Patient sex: M
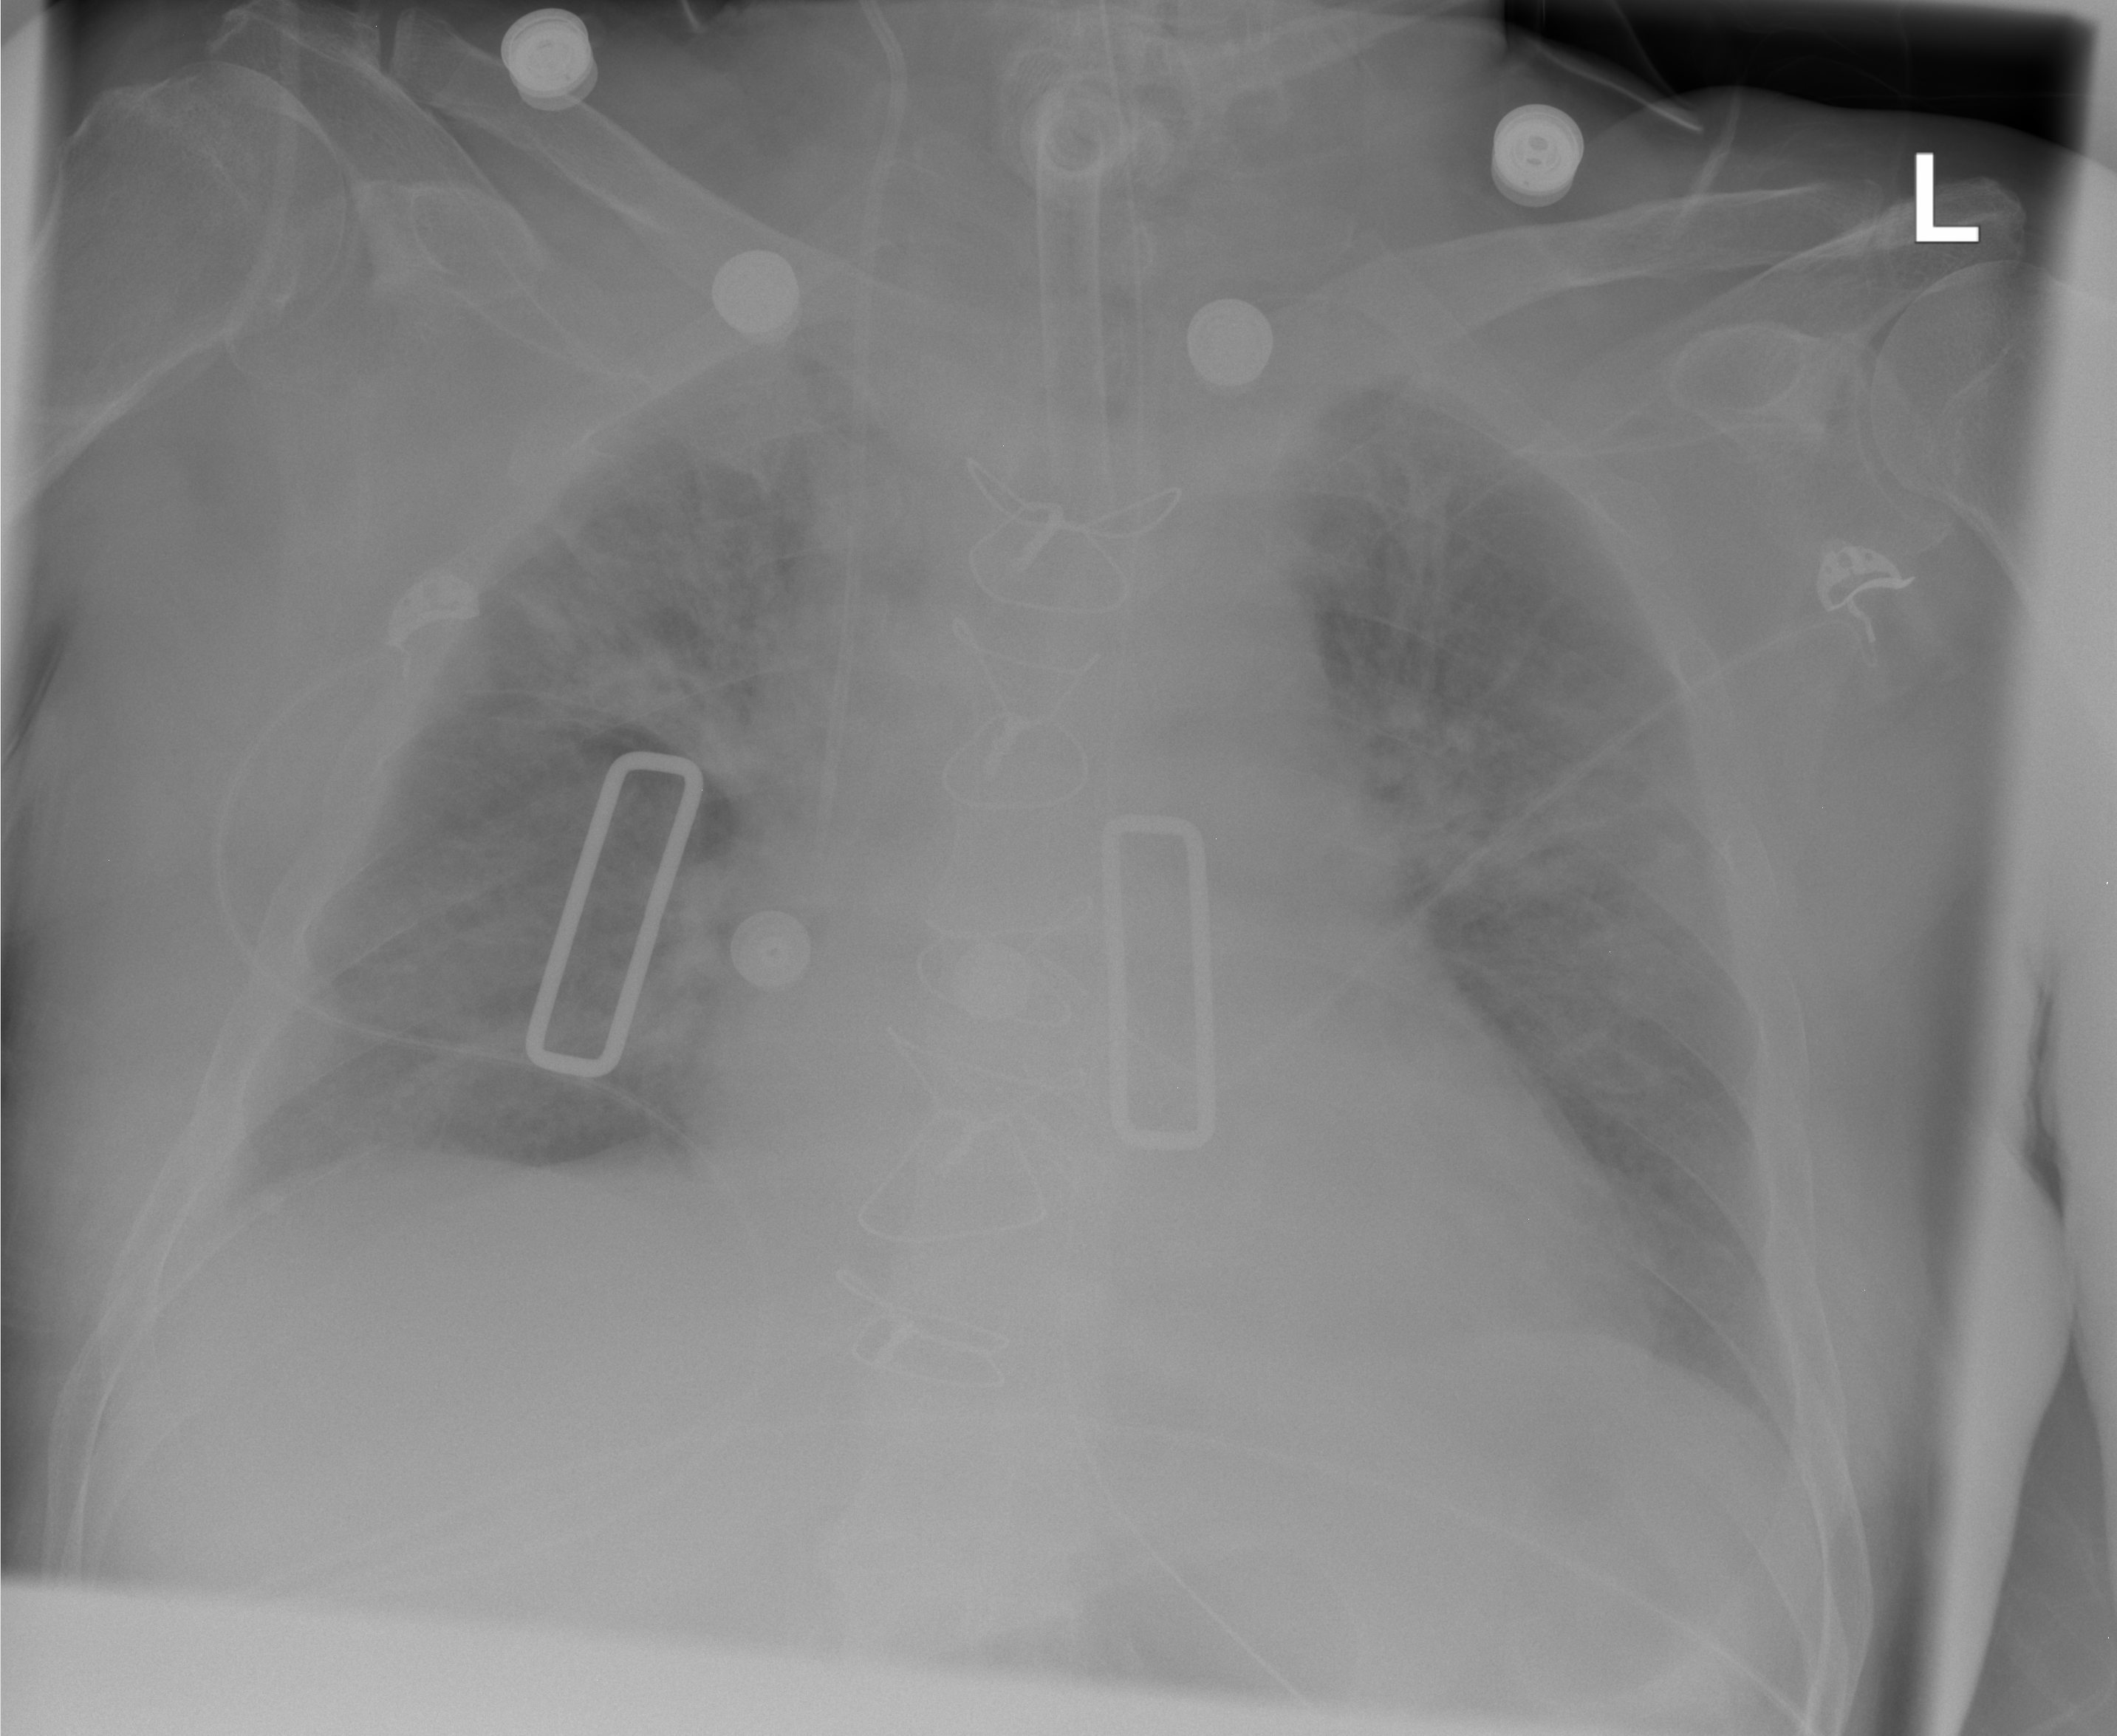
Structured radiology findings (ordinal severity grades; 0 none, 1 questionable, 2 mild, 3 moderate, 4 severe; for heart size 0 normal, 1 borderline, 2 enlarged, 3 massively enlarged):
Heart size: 2
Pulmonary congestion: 2
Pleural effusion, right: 1
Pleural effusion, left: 0
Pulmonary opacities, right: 2
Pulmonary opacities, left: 2
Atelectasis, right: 2
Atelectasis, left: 2